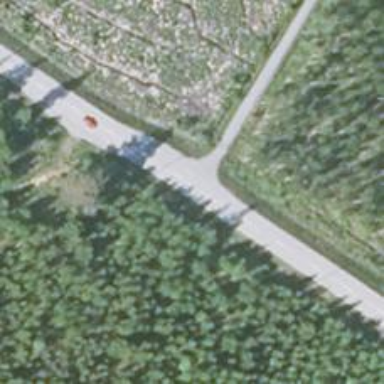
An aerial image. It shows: Tertiary road.